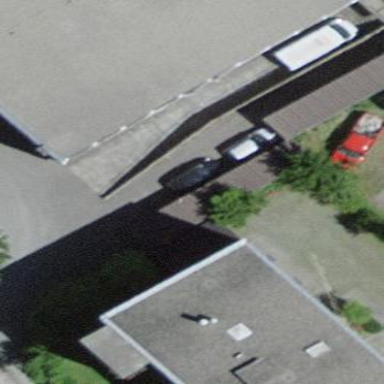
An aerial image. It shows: View of roof of building.